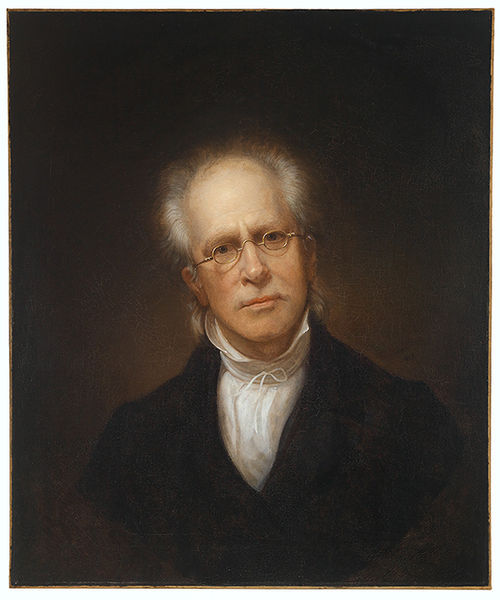
Titel: Self Portrait
Künstler: Rembrandt Peale
Standort: Amherst (Massachusetts, USA)
Institution: Mead Art Museum, Amherst College
Schlagwörter: dunkel, mann, braun, anzug, hemd, kragen, herr, porträt, haare, romantik, alter, brille, halbglatze, wissenschaftler, gelehrter, brau, portär